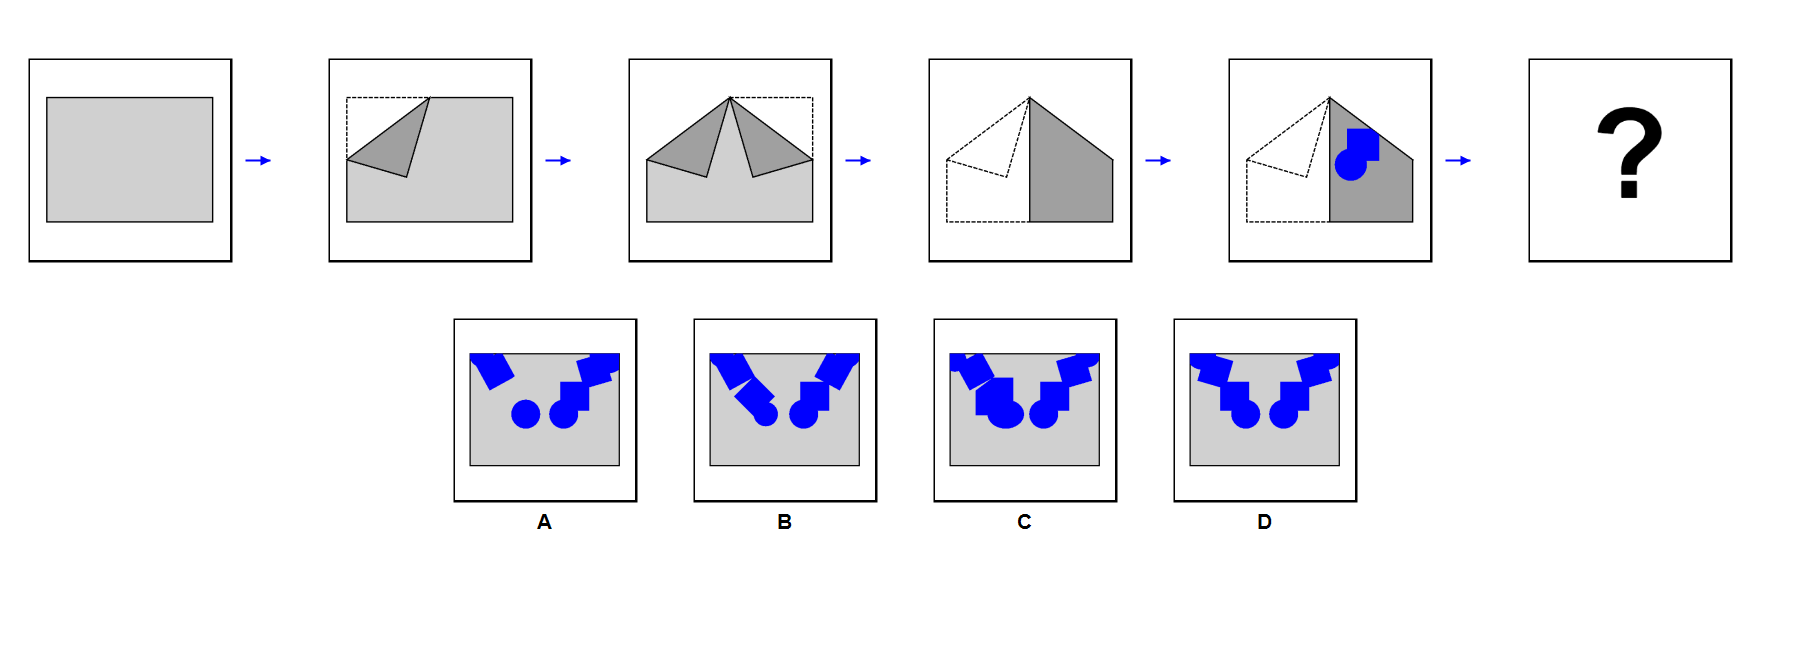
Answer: D